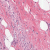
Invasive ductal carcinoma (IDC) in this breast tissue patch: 1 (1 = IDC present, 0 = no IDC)